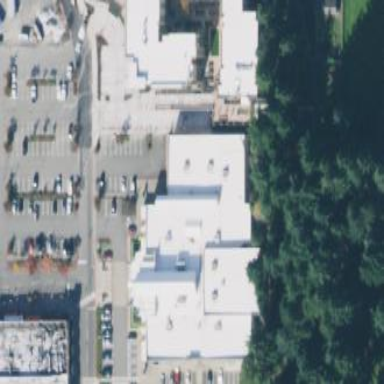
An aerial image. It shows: Cinema building.